Field crop: tomato
Growth stage: 2
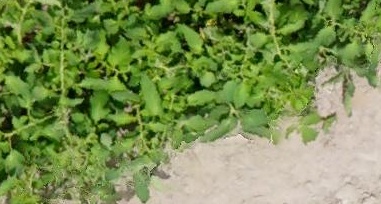
Species: tomato